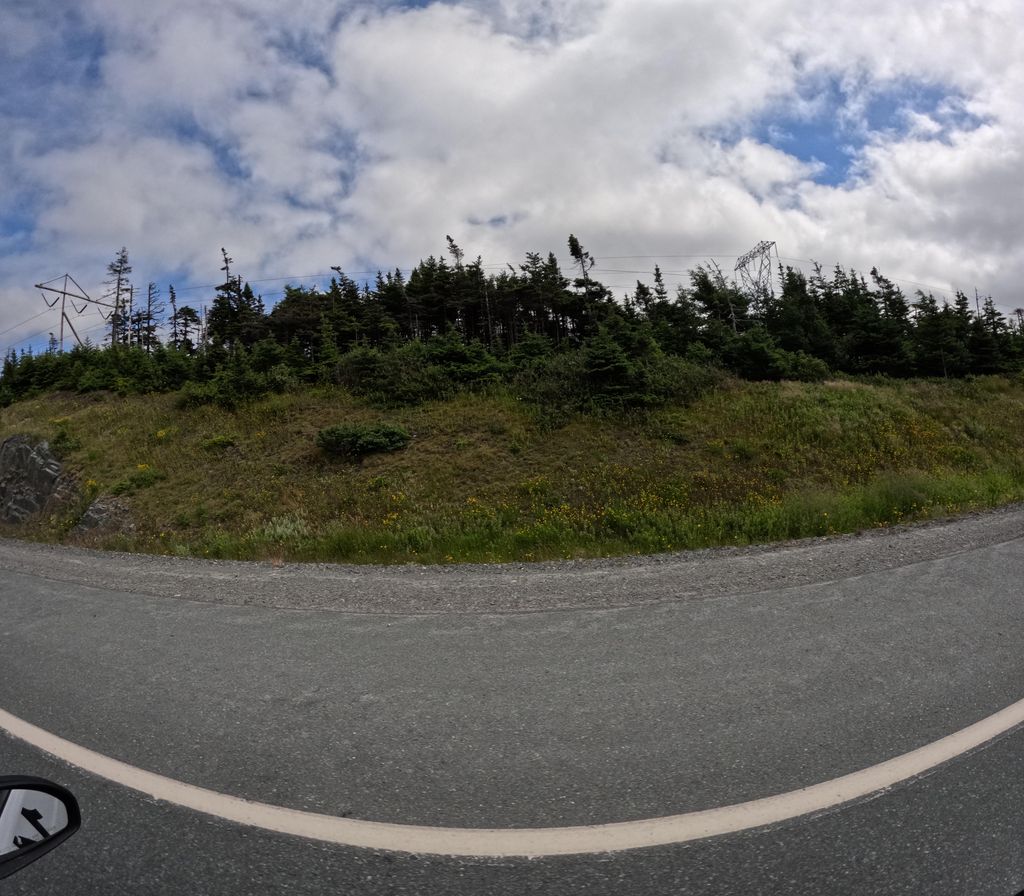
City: st_johns